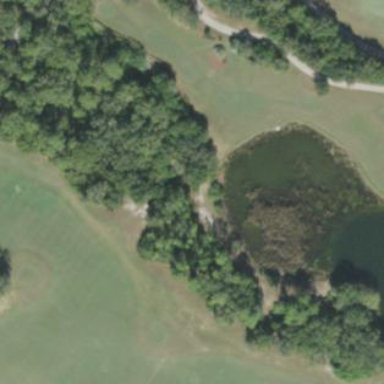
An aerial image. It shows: Rough grassy area used for golf.